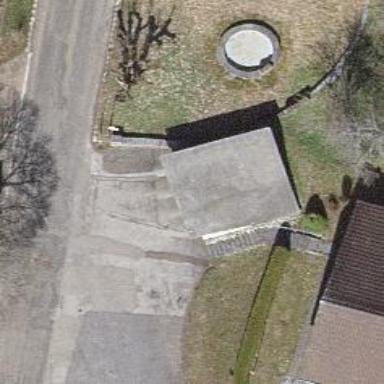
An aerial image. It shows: Garage.